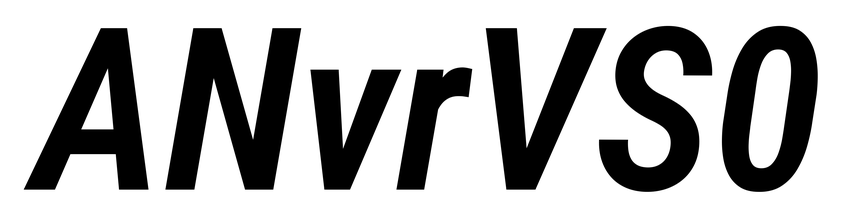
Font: Roboto-Italic_Condensed_SemiBold_Italic